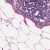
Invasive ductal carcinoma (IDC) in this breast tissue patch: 0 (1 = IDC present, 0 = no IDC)